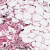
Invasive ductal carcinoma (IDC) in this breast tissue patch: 0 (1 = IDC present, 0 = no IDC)